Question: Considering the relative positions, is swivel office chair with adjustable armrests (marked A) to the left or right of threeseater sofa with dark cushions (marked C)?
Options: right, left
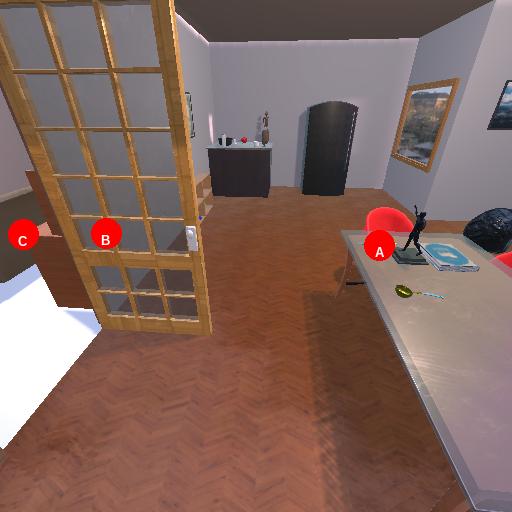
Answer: right